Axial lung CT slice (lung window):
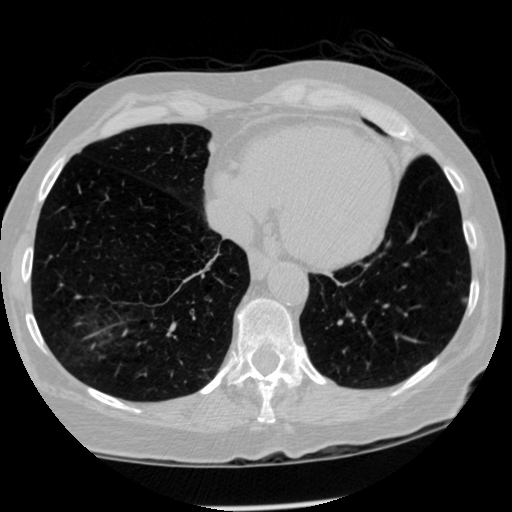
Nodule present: yes
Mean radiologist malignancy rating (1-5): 2.333